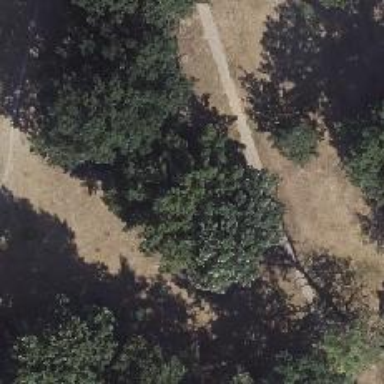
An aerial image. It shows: Deciduous broadleaved tree in park.